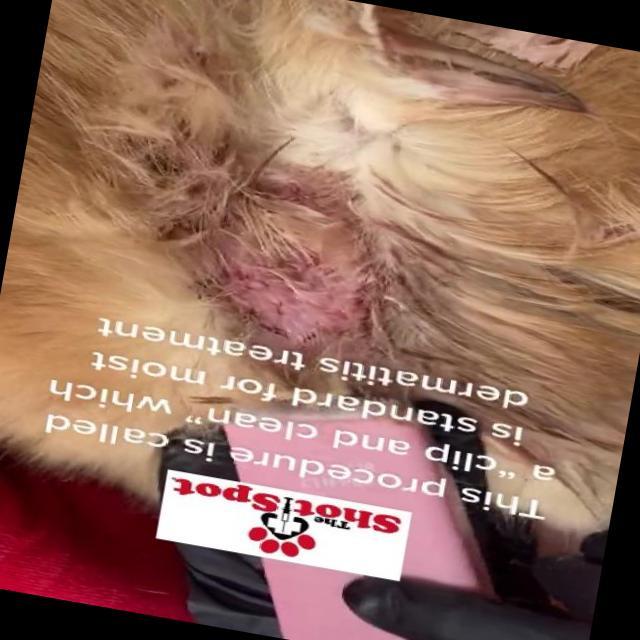
Canine dermatitis — inflammation of the skin presenting with erythema, pruritus, papules, and excoriation. May be allergic, contact, or atopic in origin.